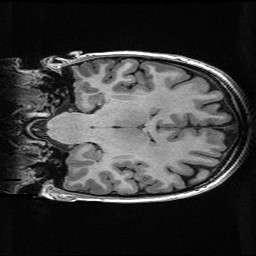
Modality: T1w
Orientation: coronal
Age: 30
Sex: male